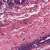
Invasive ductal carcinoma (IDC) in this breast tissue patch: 0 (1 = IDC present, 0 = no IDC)